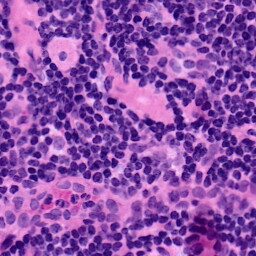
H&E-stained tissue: LymphNode